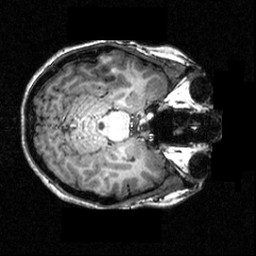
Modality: T1w
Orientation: axial
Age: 21
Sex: female
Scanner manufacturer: siemens
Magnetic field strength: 3.951 T
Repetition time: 1.5 s
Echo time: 0.00335 s